Aerial crown-view tile of a tropical tree (Barro Colorado Island, Panama), acquired 20250512:
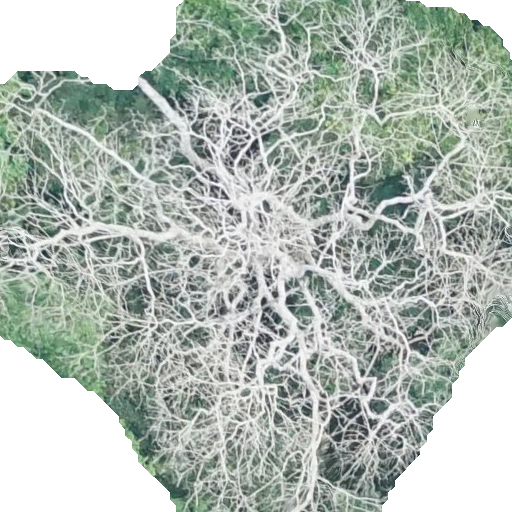
Species: Dipteryx oleifera
GBIF accepted scientific name: Dipteryx oleifera
Crown area: 393.545 m²